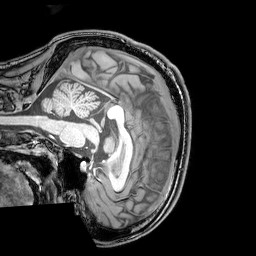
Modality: T1w
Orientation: sagittal
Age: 23
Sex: male
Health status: healthy
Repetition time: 0.081 s
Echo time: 0.037 s